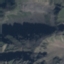
Land use / land cover: HerbaceousVegetation